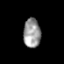
Tissue: prostate
Cell type: T cells
Senescence score: 0.6903
Nuclear area (px): 495
Mean DAPI intensity: 152.436